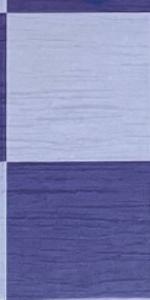
Label: Empty